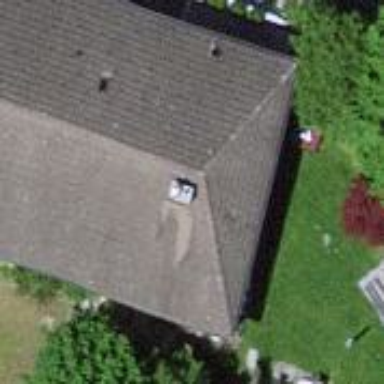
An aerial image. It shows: Hipped roof house.